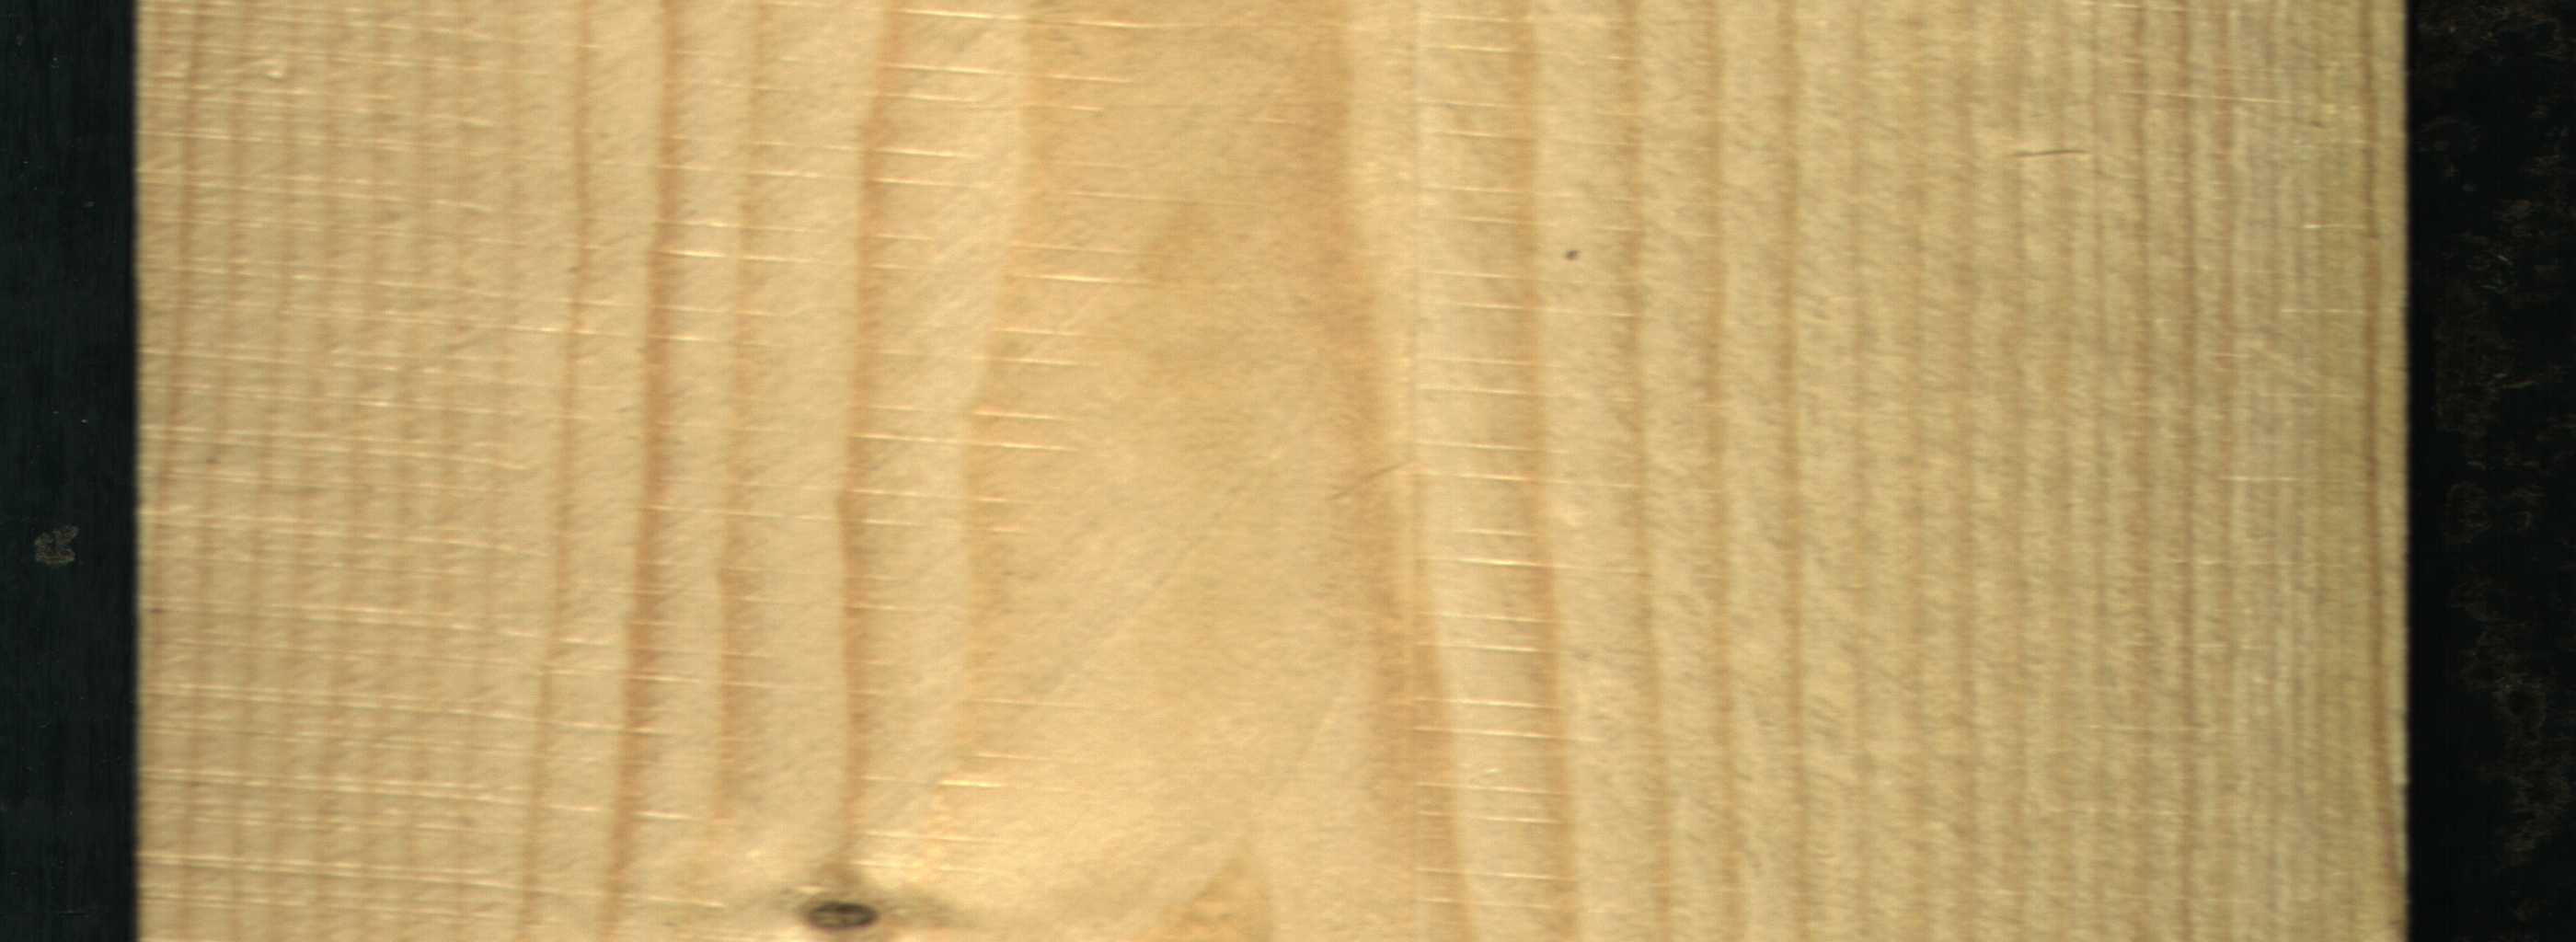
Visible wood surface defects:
Live_Knot